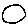
Label: circle